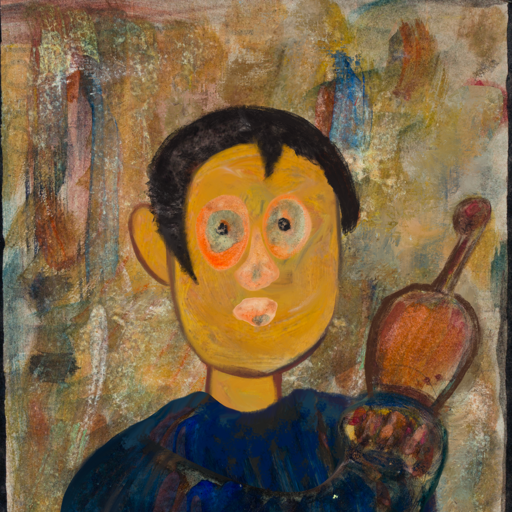
Background: Pipe, Head And Neck Front: After_Raid, Face Front: Childish, Bust: Pipe, Hair Front: Roy_Bahadur, Head Accessory: Blank, Second Necklace: Blank, Necklace: Blank, Baby: Blank